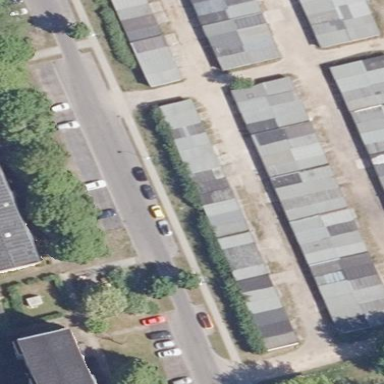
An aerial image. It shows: Group of garages.